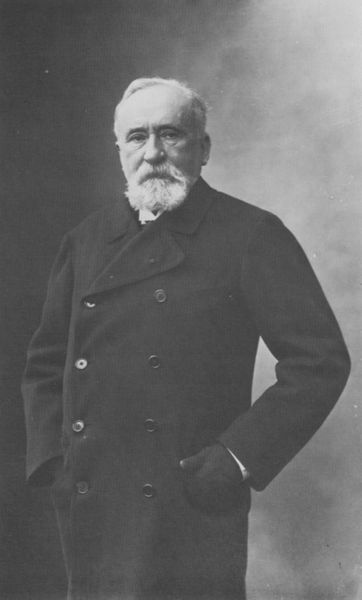
Titel: Pierre Puvis de Chavannes (1824-1898), Maler
Künstler: Atelier Nadar
Institution: unbekannt
Schlagwörter: hand, mann, schatten, weiß, bar, grau, haar, handschuh, handschuhe, hintergrund, licht, nase, ohr, schwarz, blick, alt, bart, jacke, arm, augen, kragen, vollbart, bildnis, herr, portrait, porträt, kalt, auge, haare, mantel, stehend, augenbrauen, bruststück, frontal, knopf, ohren, scheitel, winter, bauch, knöpfe, kniestück, revers, foto, fotografie, photographie, alter, schwarz weiss, autor, tasche, älter, freud, photo, angewinkelt, taschen, fotographie, aufnahme, atelieraufnahme, bauh, wollmantel, dreiviertelportrait, knopfreihen, zweireiher, jnöpfe, photographe, schwarz weeiss, weisshandschuh